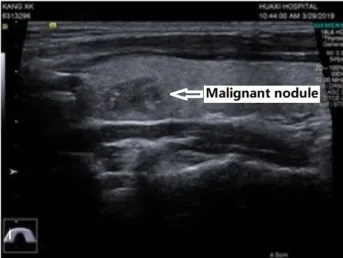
Ultrasound showed a solid hypoechoic and irregularly shaped nodule 13 x 8 x 9 mm in size with microcalcifications, a taller-than-wide shape and suspicious extracapsular extension located in the upper pole of the right thyroid gland. Longitudinal view.
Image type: radiology (ultrasound)